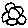
Label: flower